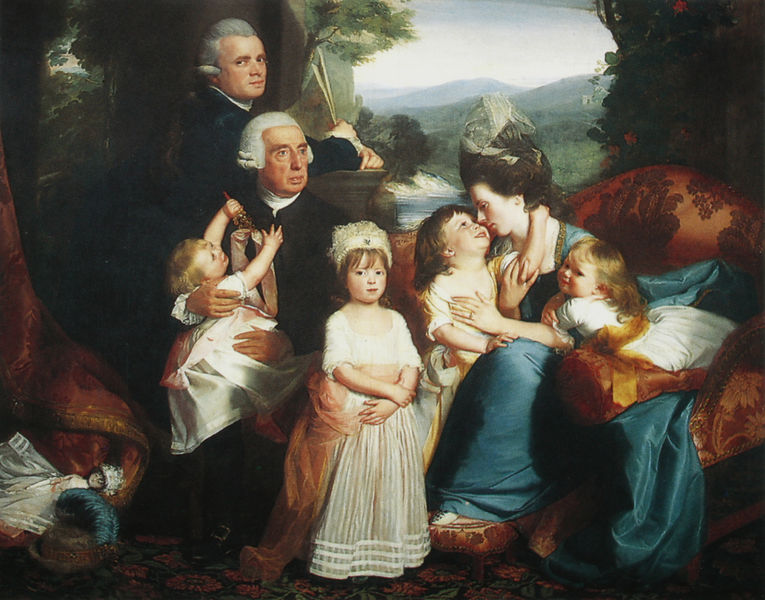
Titel: Die Familie Copley
Künstler: John Singleton Copley
Standort: Washington, D.C.
Institution: The National Gallery of Art
Schlagwörter: baum, blau, blätter, feder, gemälde, gruppe, hand, himmel, laub, mann, schatten, wasser, weiß, bäume, fluss, gelb, grün, landschaft, menschen, mädchen, see, teich, blumen, braun, frau, frisur, hintergrund, hut, kleid, kleider, licht, mund, männer, nase, orange, profil, schwarz, säule, ausblick, blick, blüten, dame, gebäude, haus, rosen, rot, schal, schleier, haube, herren, muster, rock, schleife, teppich, blond, gesichter, mütze, barock, haarschmuck, kragen, rahmen, samt, spitze, bild, bildnis, gruppenportrait, gruppenporträt, hände, portrait, porträt, vorhang, bach, hügel, natur, gewässer, sonne, gold, haare, interieur, sessel, sitzend, stoff, adel, familie, familienporträt, kind, klassizismus, mutter, paar, vater, schleifen, england, locken, rosa, wald, kinder, perücke, lächeln, schürze, terrasse, küssen, liebe, papier, sofa, umarmung, perspektive, jungen, berge, gebirge, klein, weis, baby, amerika, hocker, schemel, kissen, könig, polster, maler, streifen, korb, podest, junge, selbstporträt, spiel, knabe, ideal, idyll, lichtung, künstler, selbstbildnis, fußbank, pinsel, gruppenbild, brokat, puppe, schmusen, bürste, caoch, karte, selbstportrait, forscher, urwald, plan, rosenstrauch, familienbild, landkarte, entdecker, perücken, klassik, töchter, spielzeug, familienportrait, säugling, fau, liebevoll, perrücke, brockat, zuwendung, großvater, rassel, geschützt, drapperie, fusshocker, chaiselounge, erge, familienportraät, haupe, zwiespalt, familie portrait kinder kleid weiß landschaft